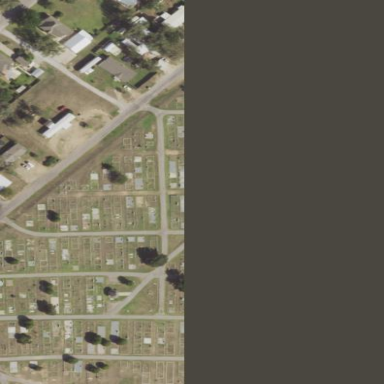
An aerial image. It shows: Cemetery.